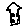
Label: house